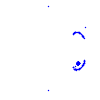
Particle: proton